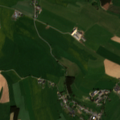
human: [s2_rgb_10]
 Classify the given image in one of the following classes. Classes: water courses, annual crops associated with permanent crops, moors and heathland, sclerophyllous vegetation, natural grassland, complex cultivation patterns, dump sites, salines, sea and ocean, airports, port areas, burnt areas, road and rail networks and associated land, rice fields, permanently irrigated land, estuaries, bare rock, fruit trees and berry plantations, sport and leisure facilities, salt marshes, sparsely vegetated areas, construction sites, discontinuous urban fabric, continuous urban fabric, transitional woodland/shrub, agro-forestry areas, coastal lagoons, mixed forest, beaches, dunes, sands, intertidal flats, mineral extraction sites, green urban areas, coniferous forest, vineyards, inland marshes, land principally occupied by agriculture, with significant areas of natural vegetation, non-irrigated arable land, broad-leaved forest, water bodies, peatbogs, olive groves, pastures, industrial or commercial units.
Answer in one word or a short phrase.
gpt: discontinuous urban fabric, pastures, complex cultivation patterns, land principally occupied by agriculture, with significant areas of natural vegetation